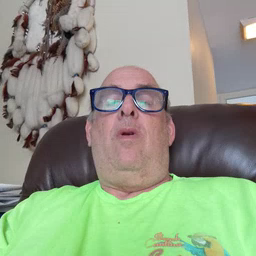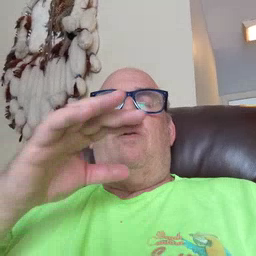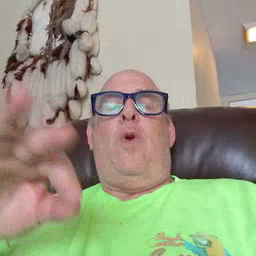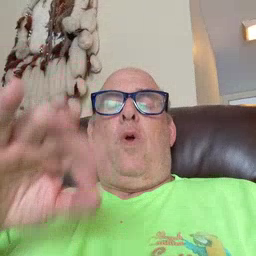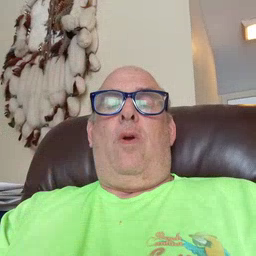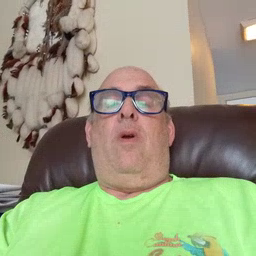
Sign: story